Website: bh-photo
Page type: order-tracking
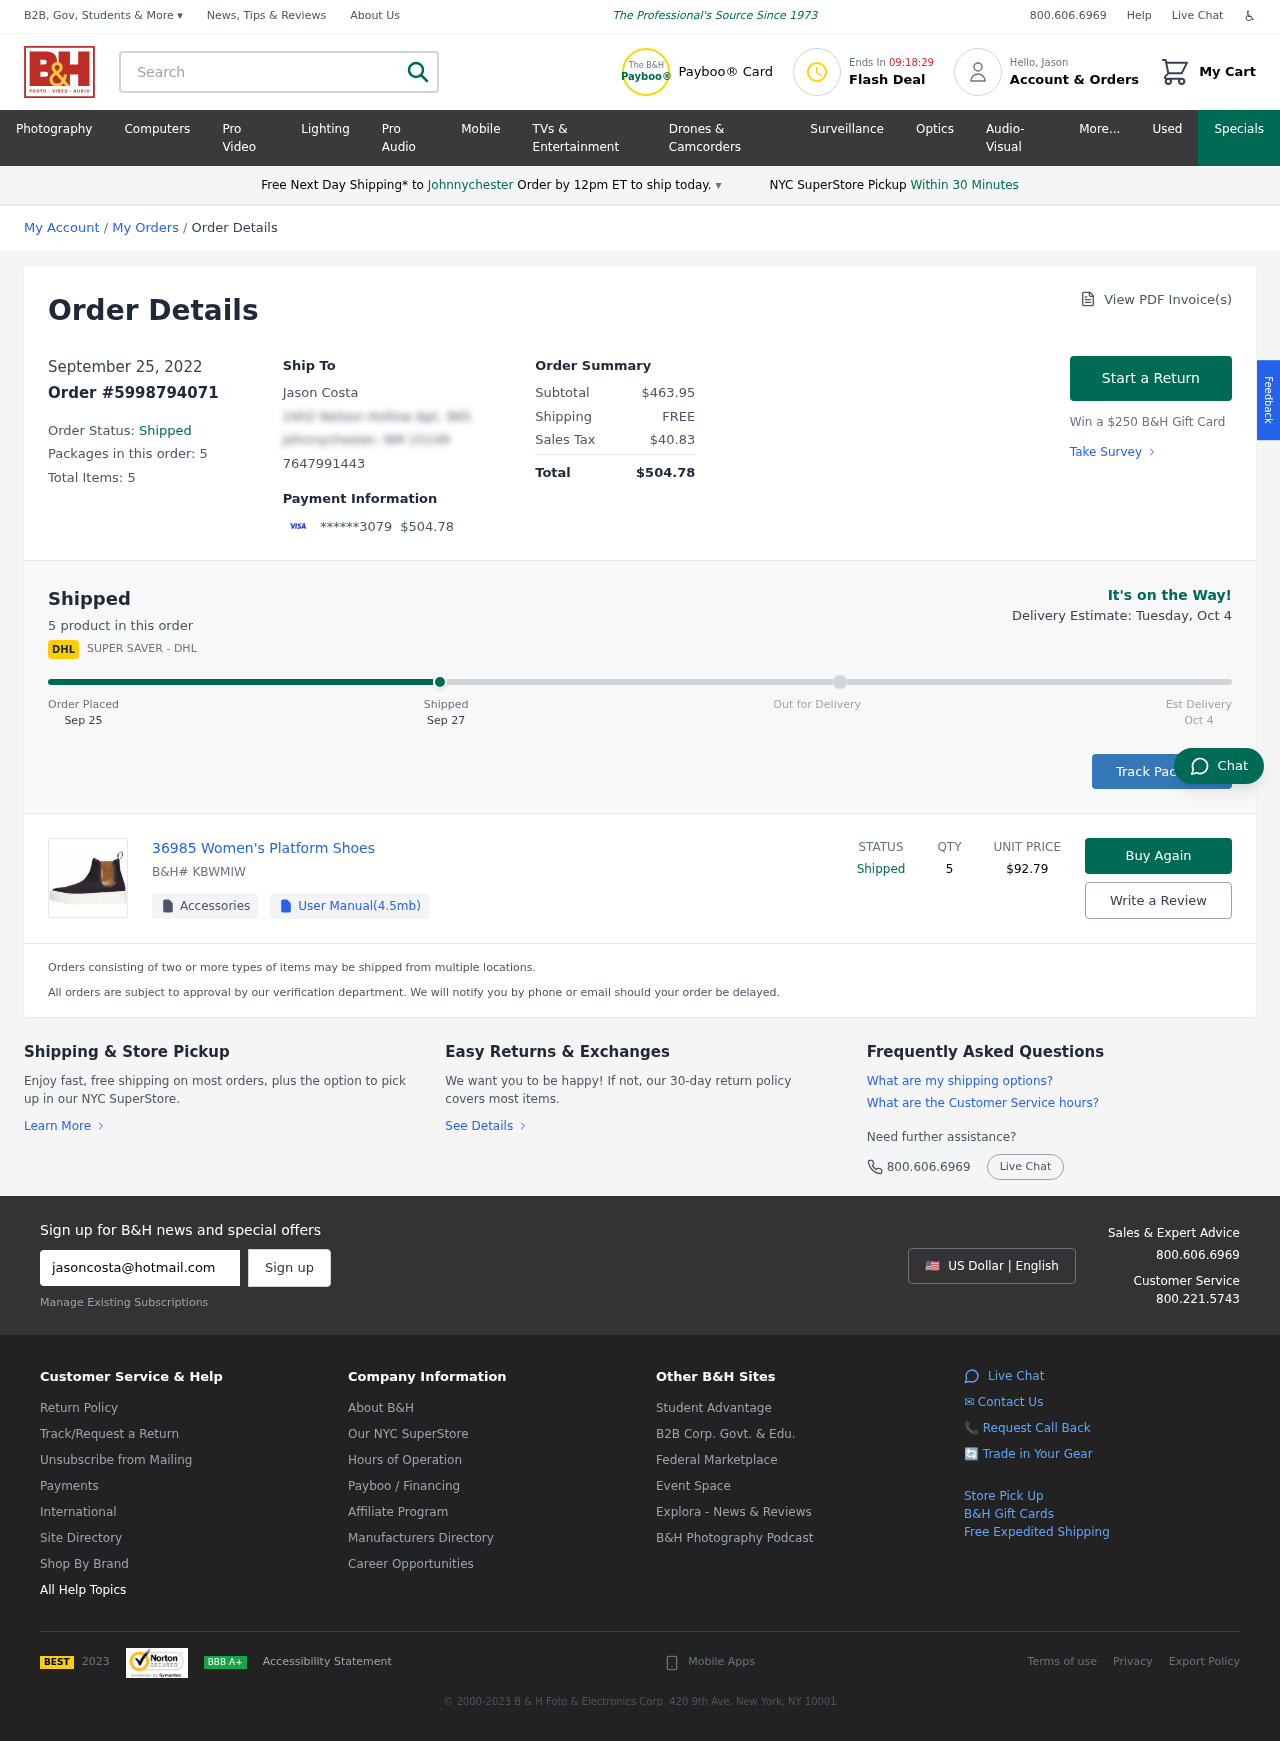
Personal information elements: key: PII_CARD_LAST4
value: ******3079
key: PII_CITY
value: Johnnychester
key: PII_EMAIL
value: jasoncosta@hotmail.com
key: PII_FIRSTNAME
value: Jason
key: PII_FULLNAME
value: Jason Costa
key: PII_PHONE
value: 7647991443
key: PII_STREET
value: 2402 Nelson Hollow Apt. 965
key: PII_CITY_STATE_ZIP
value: Johnnychester, NM 15149
Product elements: key: PRODUCT1_NAME
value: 36985 Women's Platform Shoes
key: PRODUCT1_PRICE
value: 92.79
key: PRODUCT1_QUANTITY
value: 5
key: PRODUCT1_SKU
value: KBWMIW
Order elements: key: ORDER_DATE
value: Sep 25
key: ORDER_DATE
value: September 25, 2022
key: ORDER_ID
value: Order #5998794071
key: ORDER_NUM_PACKAGES
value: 5
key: ORDER_NUM_ITEMS
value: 5
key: ORDER_NUM_ITEMS
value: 5 product
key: ORDER_TOTAL
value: $504.78
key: ORDER_SUBTOTAL
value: $463.95
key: ORDER_SHIPPING_COST
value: FREE
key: ORDER_TAX
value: $40.83
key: ORDER_DELIVERY_DATE
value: Oct 4
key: ORDER_DELIVERY_DATE
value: Delivery Estimate: Tuesday, Oct 4
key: ORDER_SHIPPING_DATE
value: Sep 27
Search elements: key: HEADER_SEARCH
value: Search